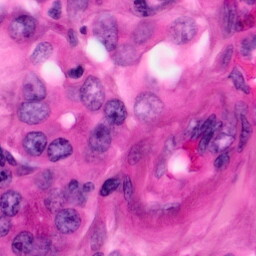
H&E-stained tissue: Pancreatic